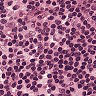
Metastatic tissue present: no